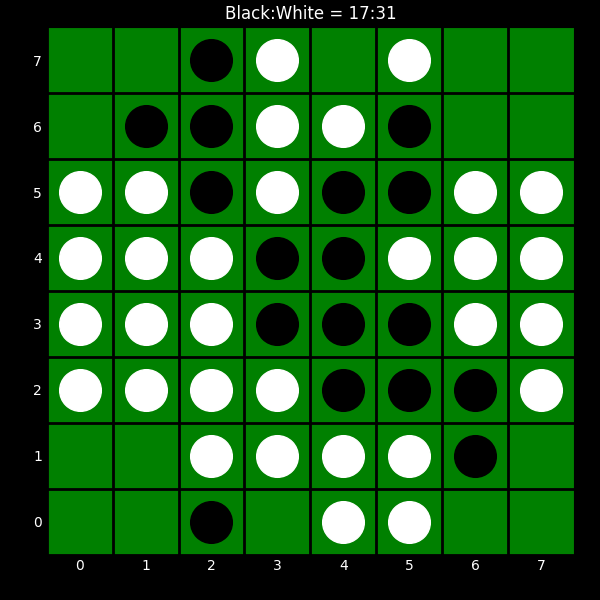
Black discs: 17
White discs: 31